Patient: sex M, age 53
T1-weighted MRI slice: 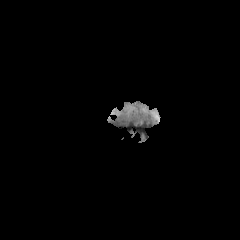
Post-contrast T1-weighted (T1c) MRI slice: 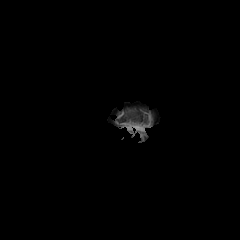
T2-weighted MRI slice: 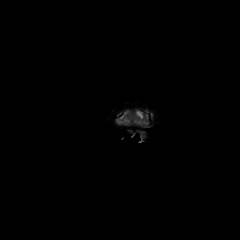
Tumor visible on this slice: no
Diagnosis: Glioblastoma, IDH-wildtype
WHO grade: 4